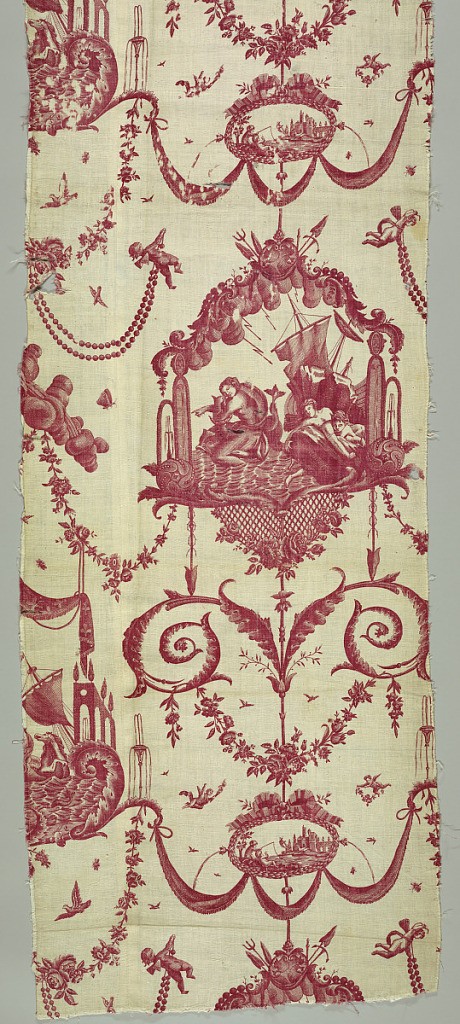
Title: Chef de piece
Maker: Gorgerat Frères et Cie., Nantes, France, 1783–1815
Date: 1770–85
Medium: cotton Technique: printed by engraved copper plate on plain weave
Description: Design in red on white on a long narrow piece. Scene of a shipwreck alternate with curving scrolls.